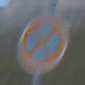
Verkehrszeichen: AbsolutesHalteverbot
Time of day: SunriseSunset
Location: Outdoor (RoadRail)
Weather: Clear
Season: NotSpecified
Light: Natural